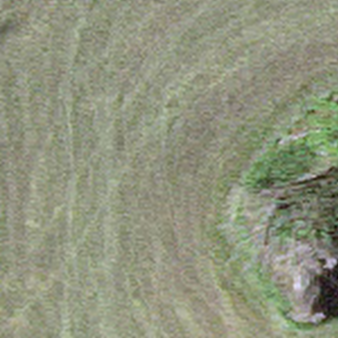
Label: other